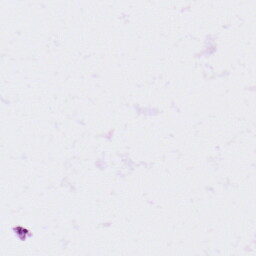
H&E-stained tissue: Lung